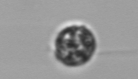
Label: Dinophyceae